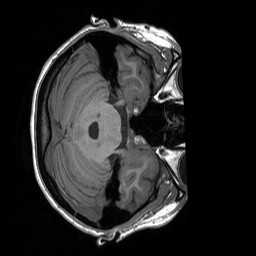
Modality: T1w
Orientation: axial
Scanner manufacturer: siemens
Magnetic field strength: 3 T
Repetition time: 1.76 s
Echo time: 0.0022 s